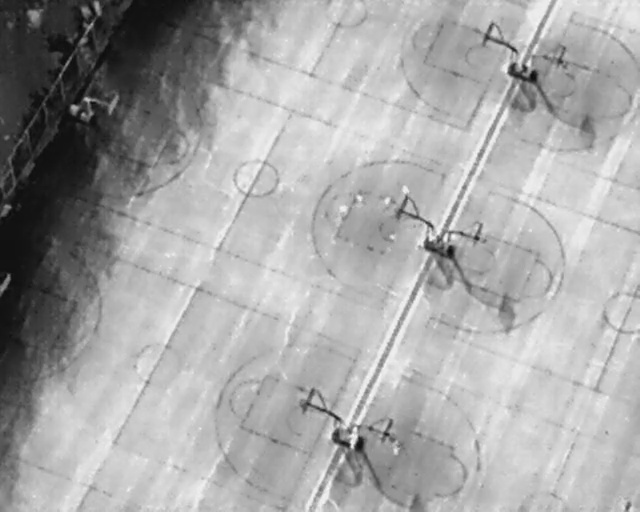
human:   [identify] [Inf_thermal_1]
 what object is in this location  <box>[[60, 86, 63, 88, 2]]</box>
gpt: <ref>1 medium person at the bottom</ref>